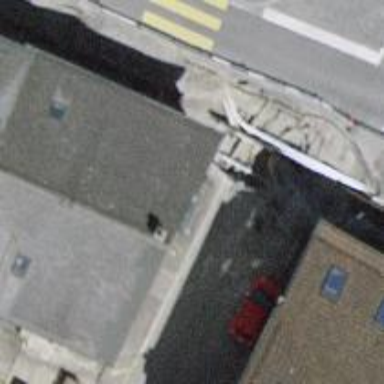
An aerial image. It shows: Restaurant.